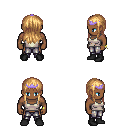
a pixel art fantasy rpg character, male body template, human, dark skin, white pirate shirt, metal pants, light blonde unkempt hairstyle, purple tiara, bracelets, black shoes, four views (front, back, left, right), 2x2 character sprite sheet, small pixel art, hard edges, no anti-aliasing